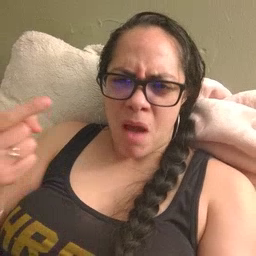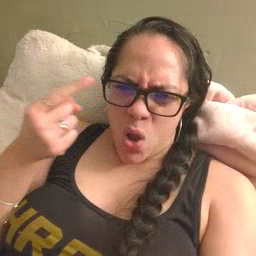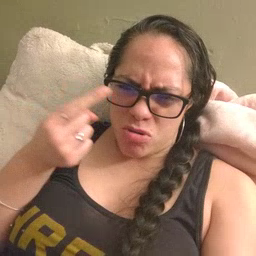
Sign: owie